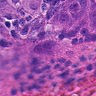
Metastatic tissue present: yes